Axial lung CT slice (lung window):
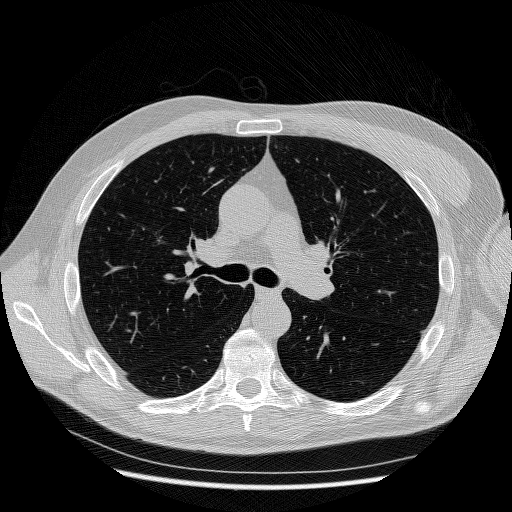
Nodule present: no